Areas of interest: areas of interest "Hotel"
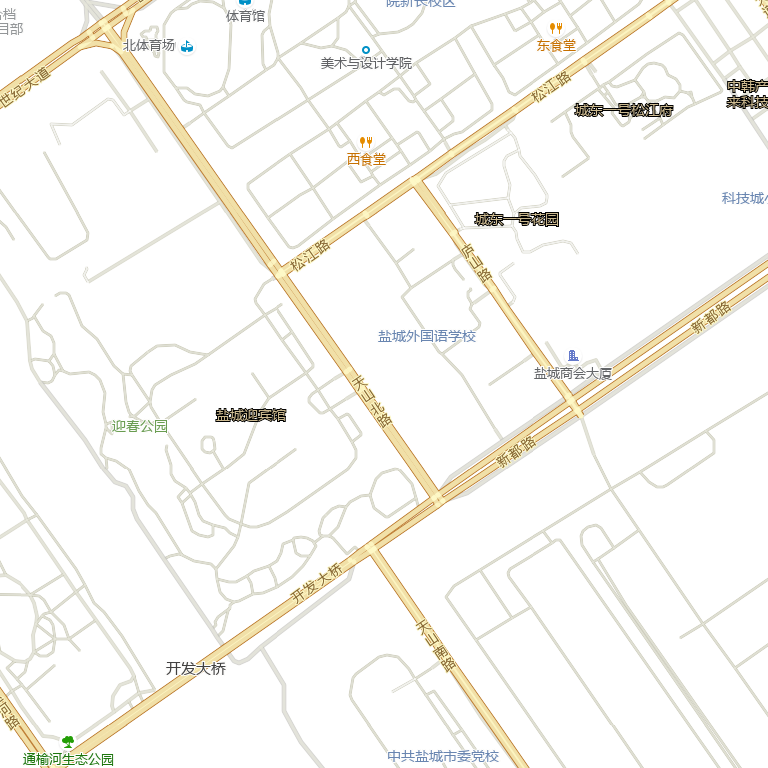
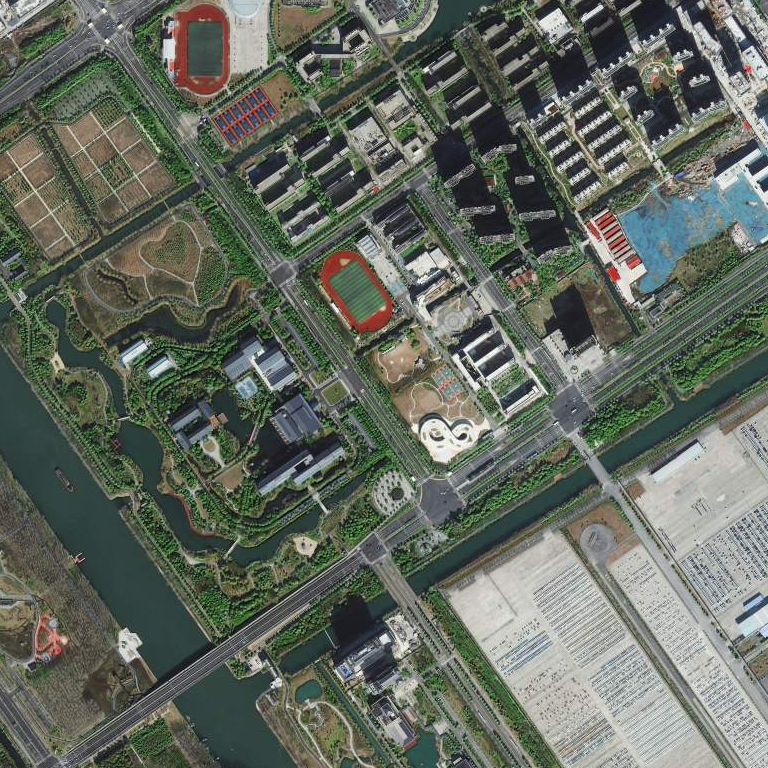